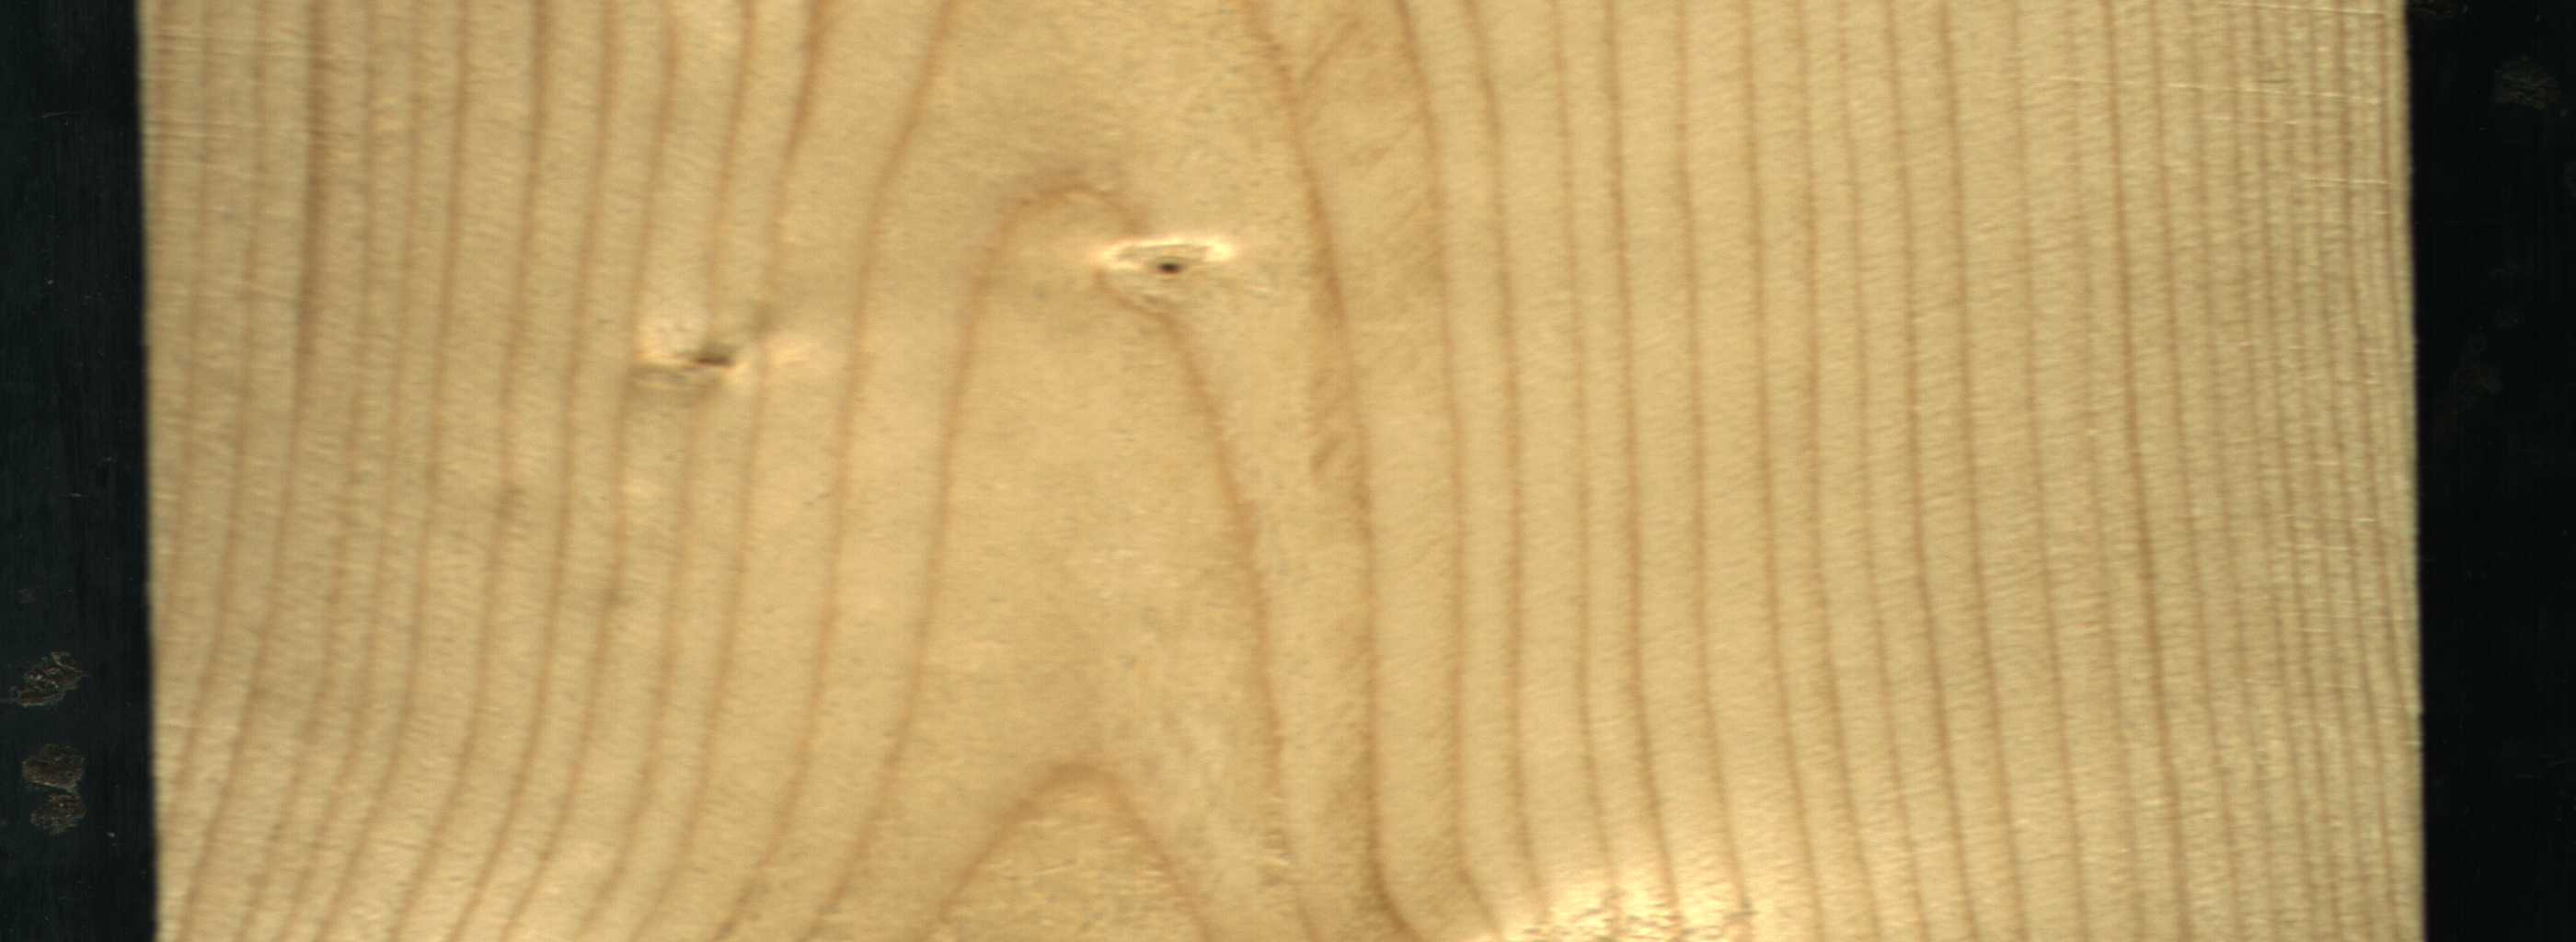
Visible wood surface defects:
Live_Knot